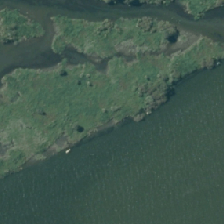
Land cover: herbaceous_freshwater_vege